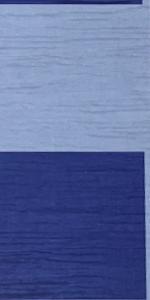
Label: Empty